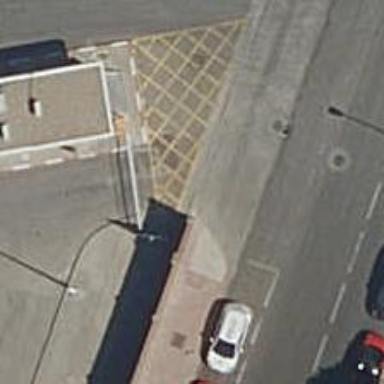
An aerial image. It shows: Lift gate barrier.